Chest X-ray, AP view. Patient: 34 years old, sex M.
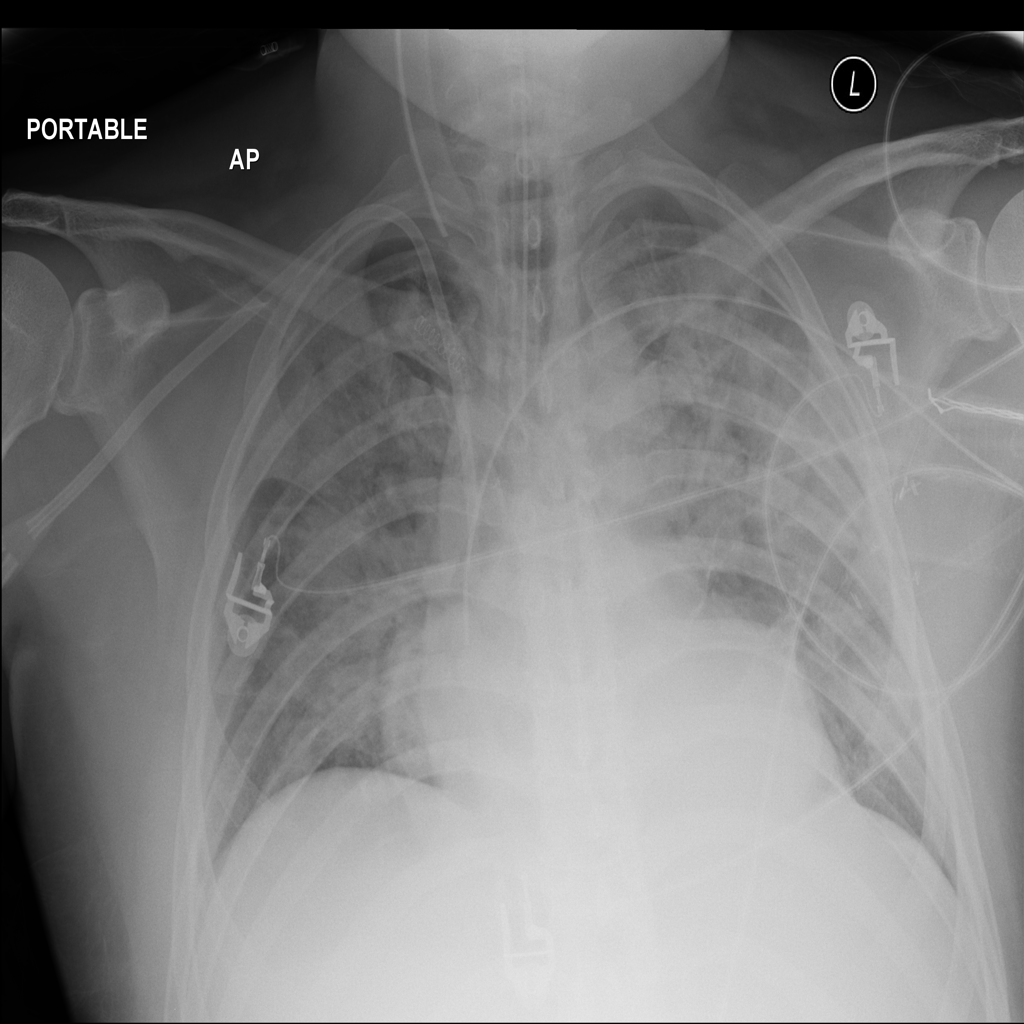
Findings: Edema